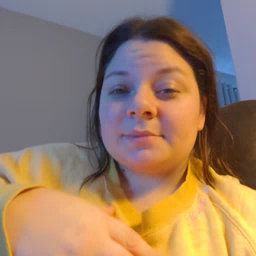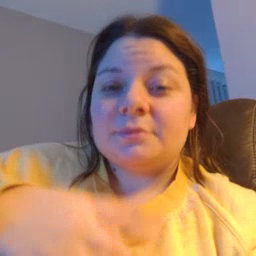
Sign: red